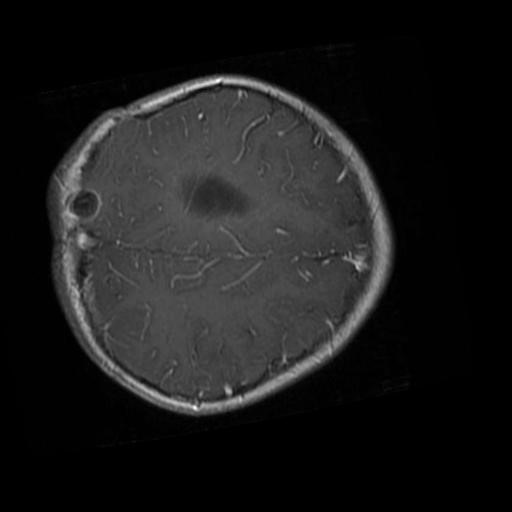
Label: brain_glioma